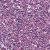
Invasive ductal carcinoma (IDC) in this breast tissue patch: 1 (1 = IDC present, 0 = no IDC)